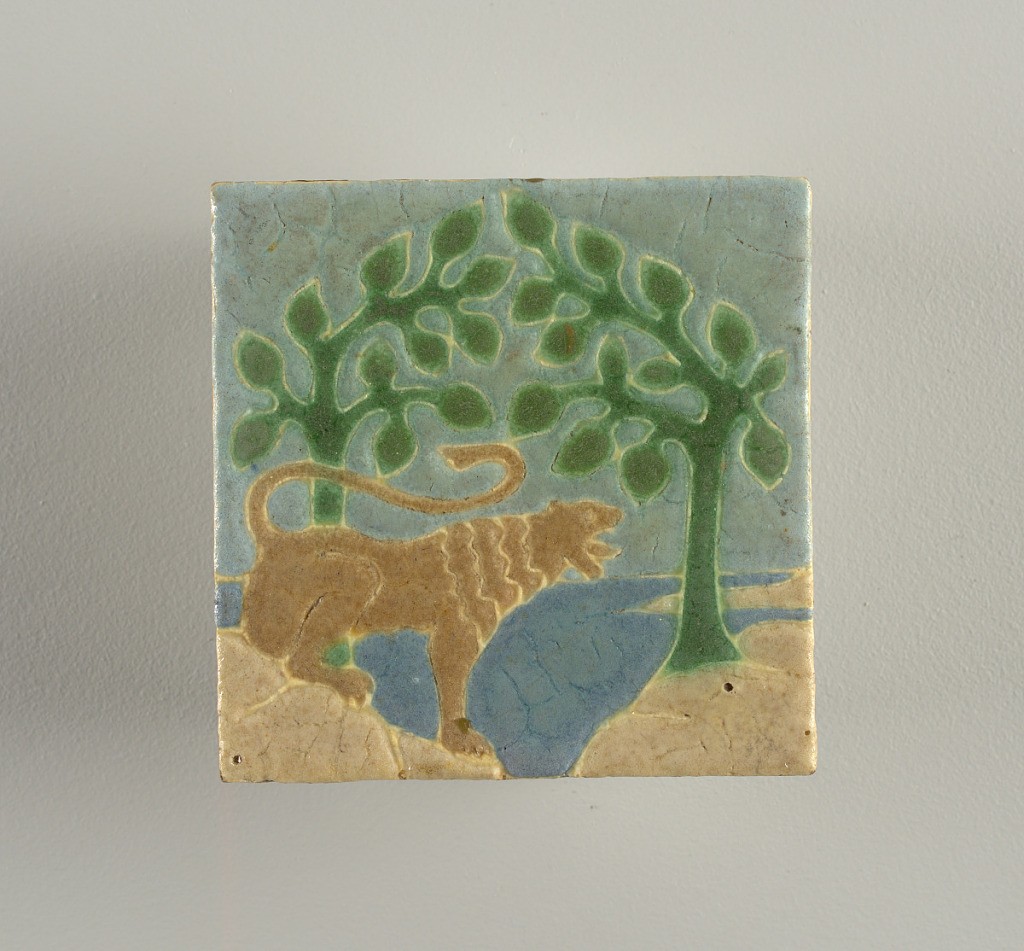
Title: Tile
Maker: Grueby Faience Company, Revere, Massachusetts, 1895–1908
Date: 1902–09
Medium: Formed, applied and glazed earthenware
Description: Light buff earthenware body with press-molded design of lion on haunches backed by stylized trees and landscape.  Tan, cream, light blue, and green mat glazes defined by raised partitions.